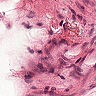
Metastatic tissue present: no